Field crop: tomato
Growth stage: 1
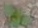
Species: solanum